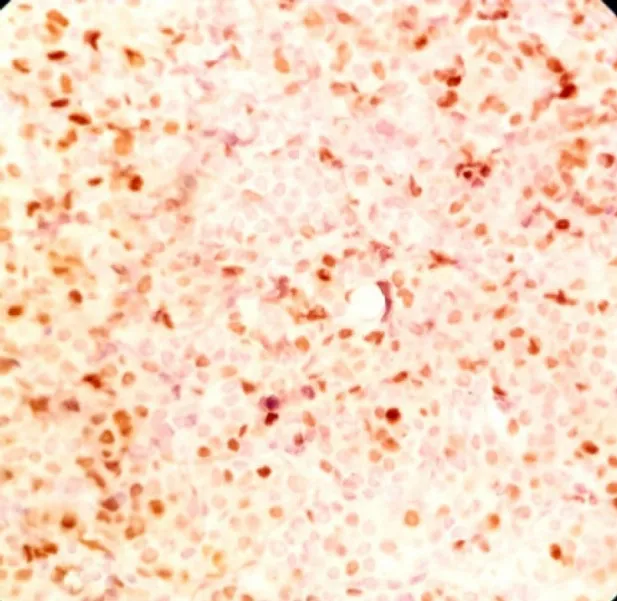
IHCx400: Ki67 stain shows a high proliferation index, located in superficial and deep aspects of the subepithelial component.
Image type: pathology (immunostaining)